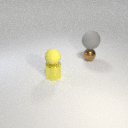
large gray rubber sphere above small brown metal sphere